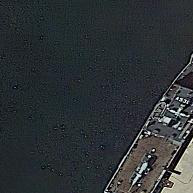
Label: combat